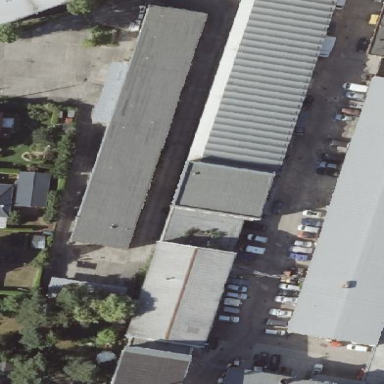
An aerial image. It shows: Industrial building.